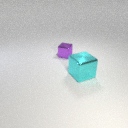
small purple metal cube behind large cyan metal cube